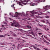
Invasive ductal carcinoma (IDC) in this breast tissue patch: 0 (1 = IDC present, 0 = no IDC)